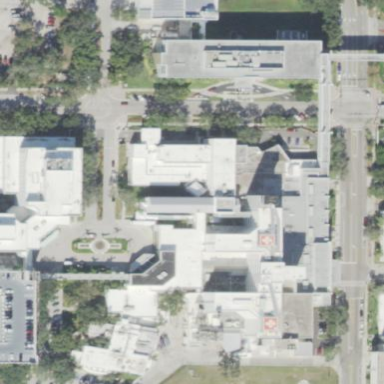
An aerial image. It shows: Hospital providing healthcare services.